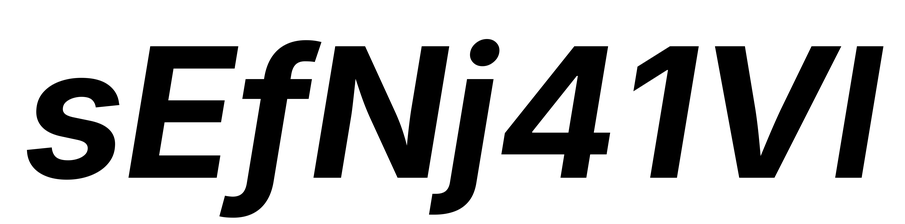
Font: Inter-Italic_Bold_Italic